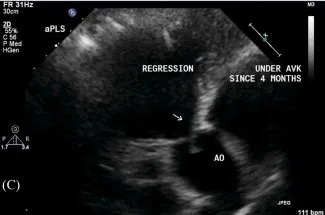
Follow-up transthoracic echocardiography performed after 4 months of anticoagulation shows complete resolution of the valvular mass on apical five-chamber view.
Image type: radiology (ultrasound)